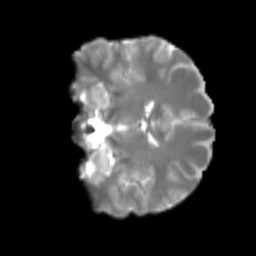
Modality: T2w
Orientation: coronal
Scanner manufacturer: siemens
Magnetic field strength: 3 T
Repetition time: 4 s
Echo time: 0.0594 s